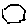
Label: hexagon